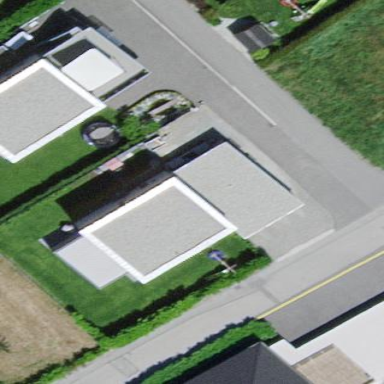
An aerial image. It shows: Garage.